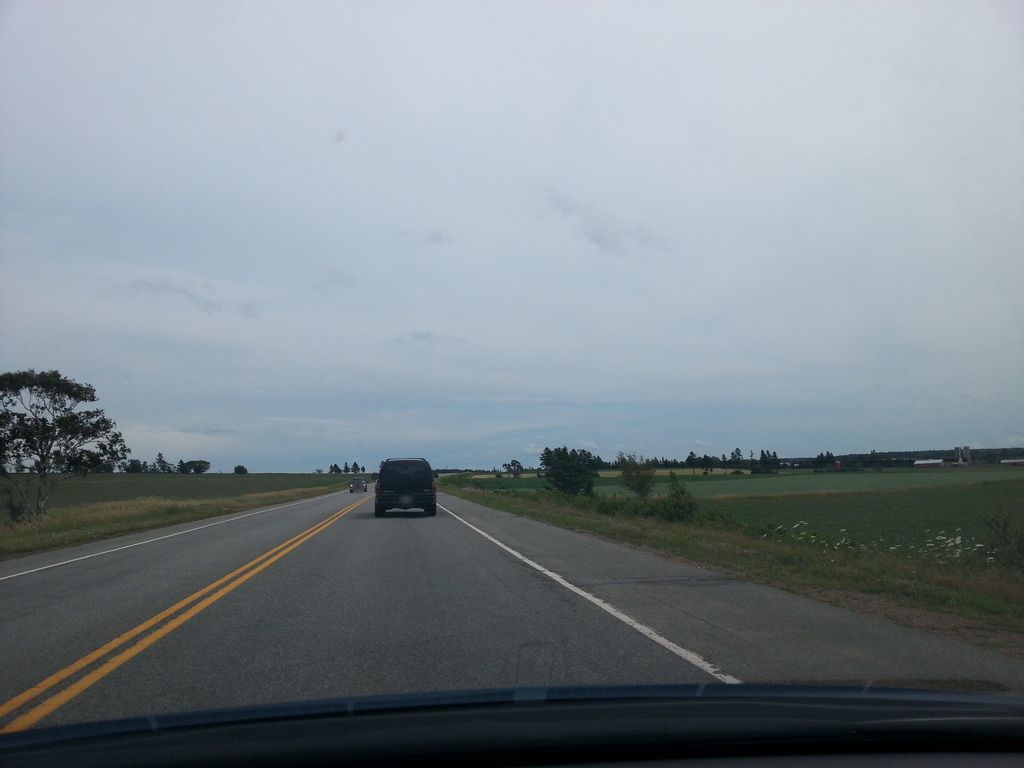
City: charlottetown